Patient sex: M
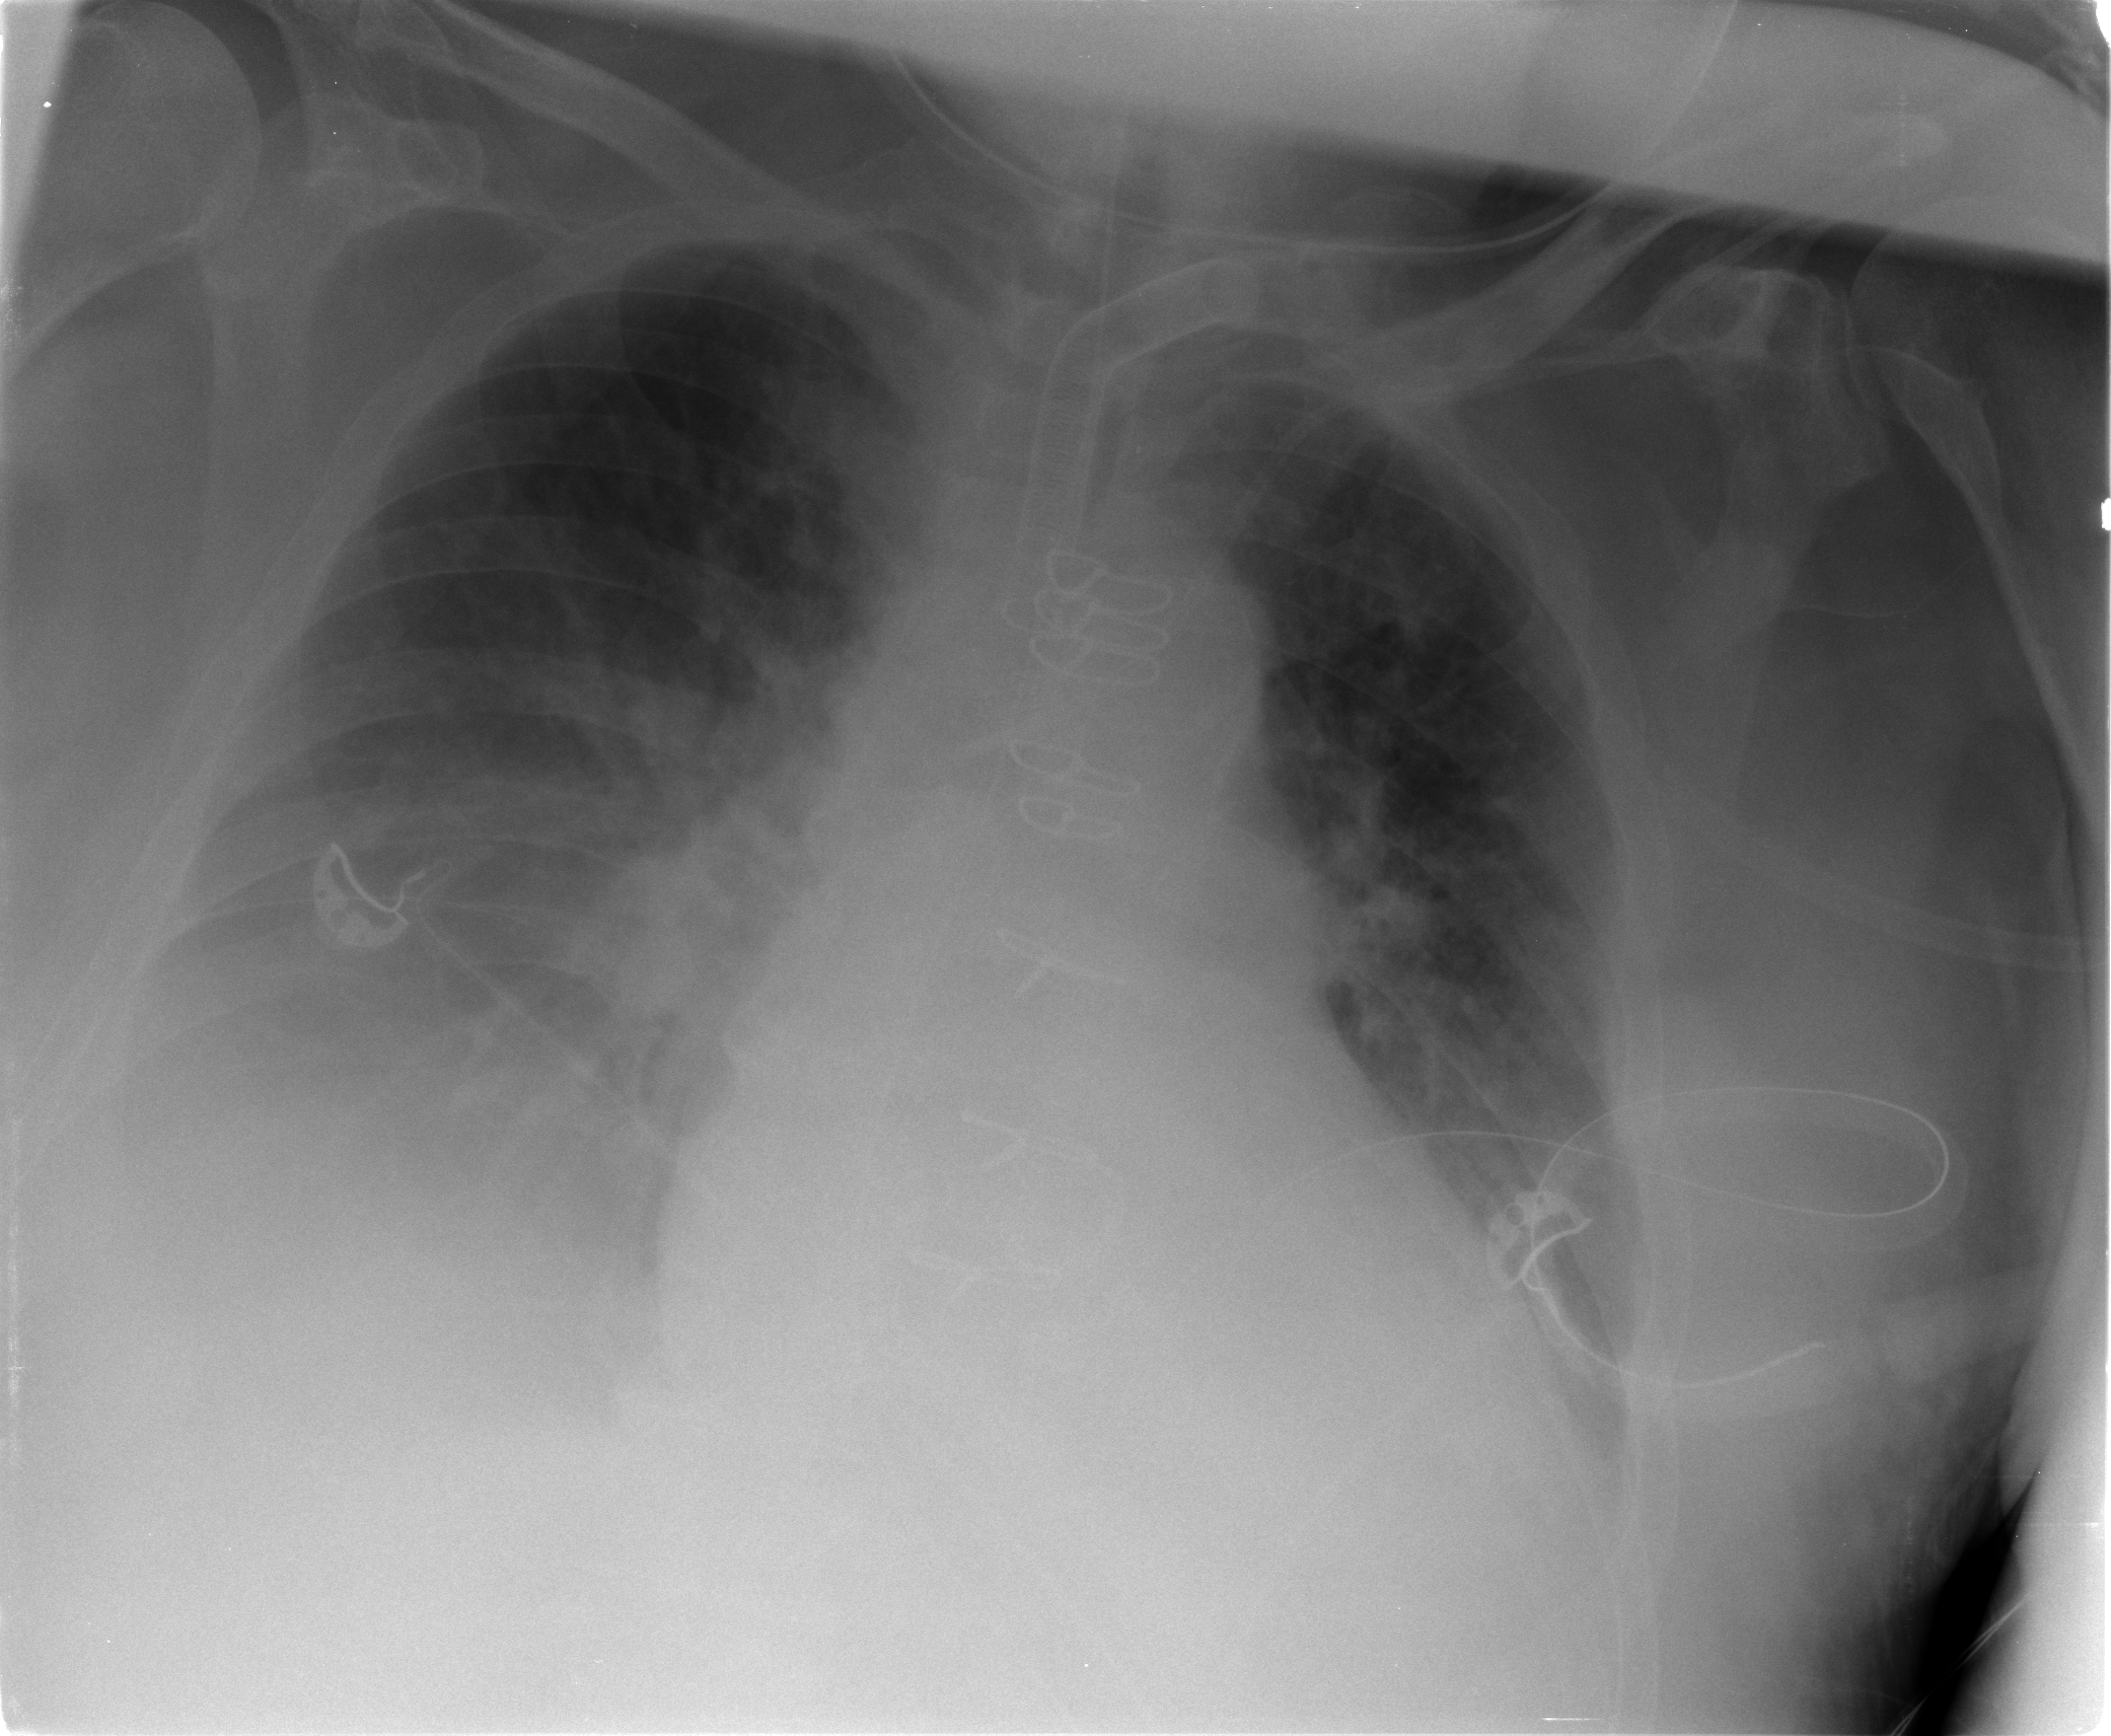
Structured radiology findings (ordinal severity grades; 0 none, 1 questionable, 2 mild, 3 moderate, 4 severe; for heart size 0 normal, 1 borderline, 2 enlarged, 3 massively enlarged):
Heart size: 2
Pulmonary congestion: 2
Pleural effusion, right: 3
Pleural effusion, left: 1
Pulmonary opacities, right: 2
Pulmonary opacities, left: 2
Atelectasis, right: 3
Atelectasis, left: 2